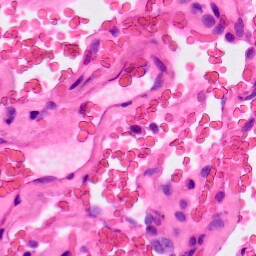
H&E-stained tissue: Lung